Question: My question is very similar to <URL> question but I wish to write special values on the x-axis.
I have the following code:
> x <- c(1:12)
y <- c(1:12)
filled.contour(c(2,4,7,10,14,21,30,60,90,120,180,365), y, outer(x,y))
Gives the following plot :
My problem is that I don't want the plot to be squeezed on the left but want all values in 'c(2,4,7,10,14,21,30,60,90,120,180,365)' to be equally spaced on the x-axis.
How can I do this?
As an extension, how can I put characters '"two"', '"four"', ... instead of 2, 4, ... on the x-axis?
Thanks
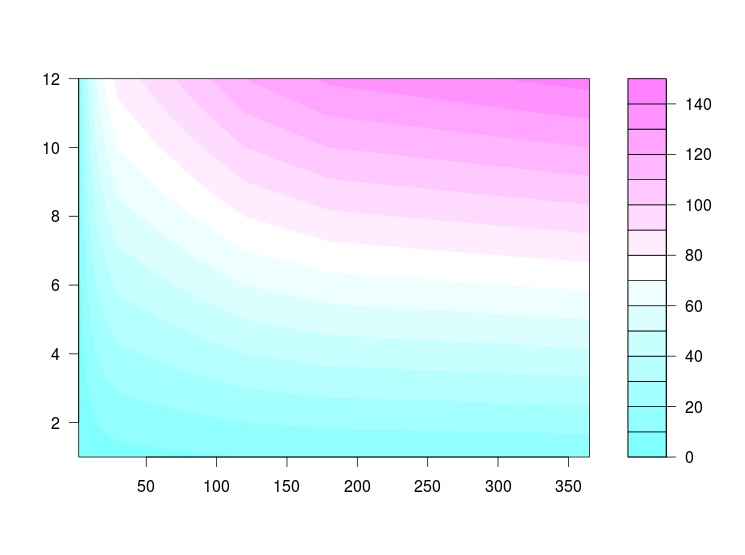
Answer: This is a start:
'''
x <- 1:12
y <- 1:12
xvals <- c(2,4,7,10,14,21,30,60,90,120,180,365)
fx <- as.numeric(as.factor(xvals))
filled.contour(fx, y, outer(x,y),
plot.axes= {
axis(2) ## plain
axis(1,at=fx,labels=xvals)
})
'''

However, you can see that the '180' label is already getting omitted, which means that things are going to be even worse if you translate the x-axis labels into words (do you really want the last tick label to read "three hundred sixty-five")? (You can use 'par(las=3)' to turn the labels vertical, but that's ugly too.)
<URL>', but it doesn't seem to work for single-digit numbers ...
'''
library(qdap)
filled.contour(fx, y, outer(x,y),
plot.axes= {
axis(2) ## plain
axis(1,at=fx,labels=replace_number(xvals))
})
'''
: <URL>'

If you're in a big hurry you could just fix the result by hand.